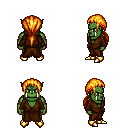
a pixel art fantasy rpg character, male body template, orc, green skin, brown robe, gold greaves, light blonde ponytail hairstyle, gold boots, four views (front, back, left, right), 2x2 character sprite sheet, small pixel art, hard edges, no anti-aliasing